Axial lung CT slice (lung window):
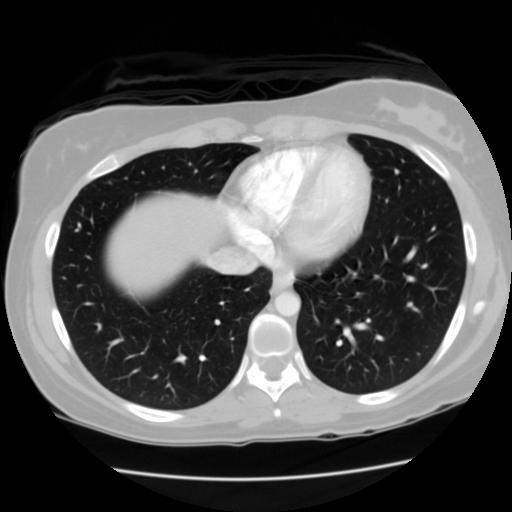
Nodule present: no